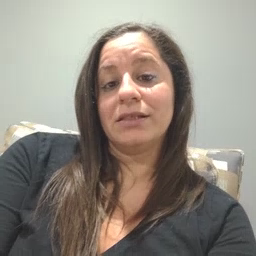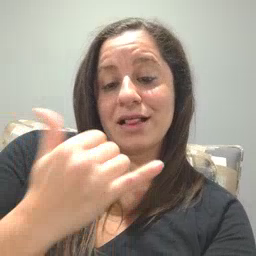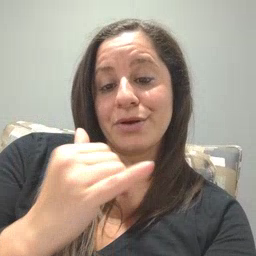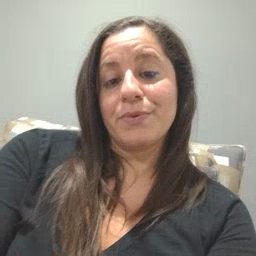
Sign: yellow